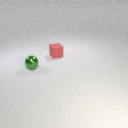
small green metal sphere in front of small red rubber cube